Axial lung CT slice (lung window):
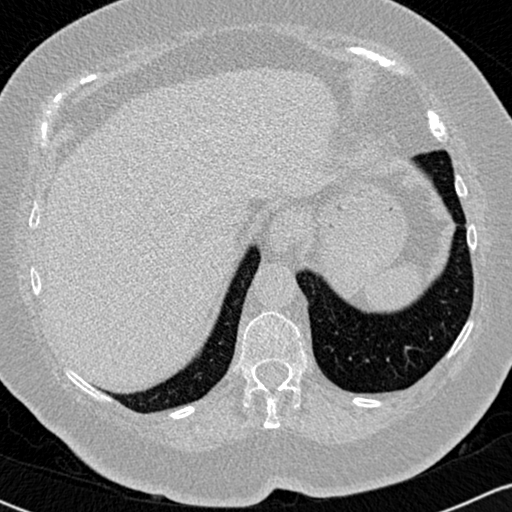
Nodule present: no